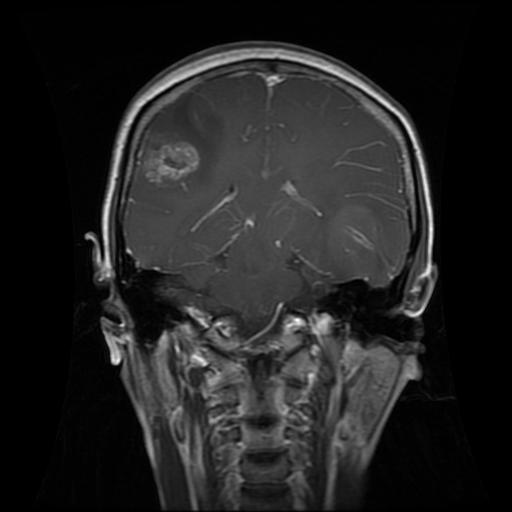
Label: glioma